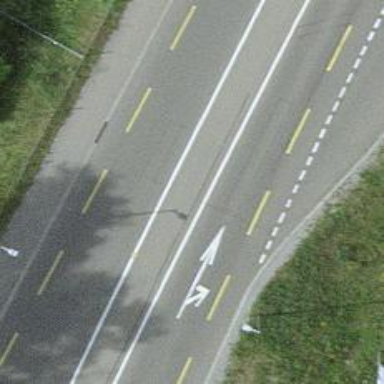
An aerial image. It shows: Secondary road with separate sidewalk and cycle lane. The sidewalk on the left has asphalt surface.